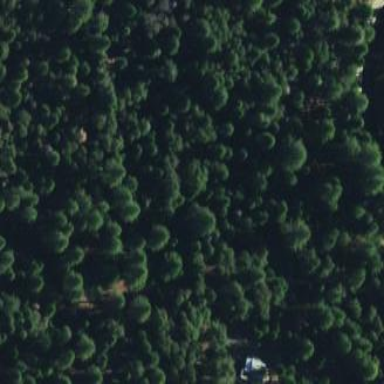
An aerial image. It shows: Greenfield woodland with needle-leaved evergreen trees.